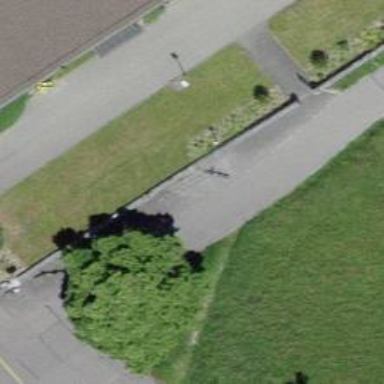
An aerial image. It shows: Bicycle parking area.